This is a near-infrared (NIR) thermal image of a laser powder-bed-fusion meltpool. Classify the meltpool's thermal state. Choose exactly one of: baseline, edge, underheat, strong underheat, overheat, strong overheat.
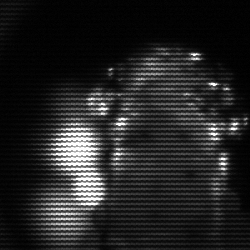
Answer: strong underheat